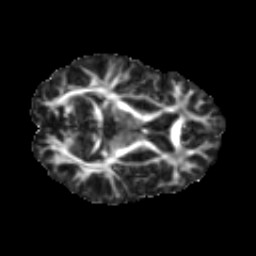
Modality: FA
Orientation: axial
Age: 13
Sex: male
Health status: ill
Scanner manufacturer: ge
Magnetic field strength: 3 T
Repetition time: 6.752 s
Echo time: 0.079 s